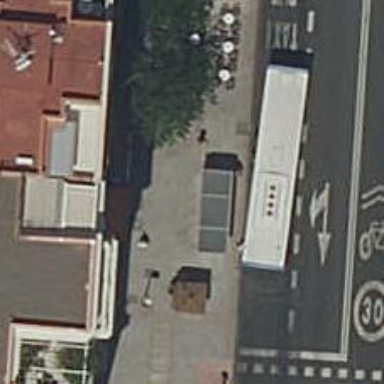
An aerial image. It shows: Bus stop with shelter. It is platform for public transport.